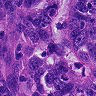
Metastatic tissue present: yes